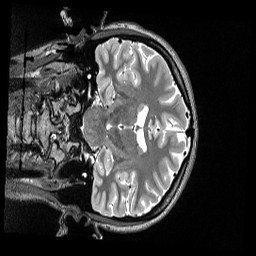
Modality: T2w
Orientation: coronal
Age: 22
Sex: female
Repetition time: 3.2 s
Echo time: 0.563 s